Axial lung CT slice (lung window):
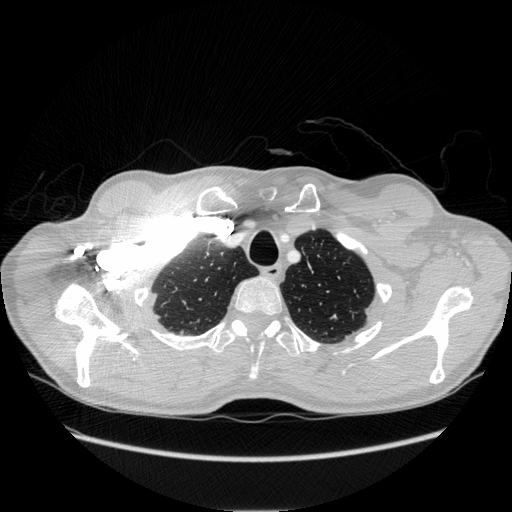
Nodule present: no